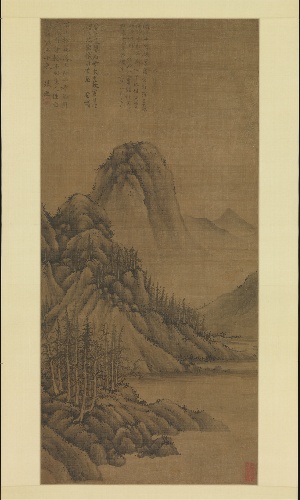
Title: 元   張遜   石上松花圖   軸|Rocky Landscape with Pines
Artist: Zhang Xun
Artist bio: Chinese, ca. 1295–after 1349
Date: before 1346
Object type: Hanging scroll
Classification: Paintings
Medium: Hanging scroll; ink on silk
Culture: China
Period: Yuan dynasty (1271–1368)
Dimensions: Image: 35 3/4 × 16 3/4 in. (90.8 × 42.5 cm)
Overall with mounting: 76 5/8 × 22 3/4 in. (194.6 × 57.8 cm)
Overall with knobs: 76 5/8 × 26 1/8 in. (194.6 × 66.4 cm)
Department: Asian Art
Credit line: Ex coll.: C. C. Wang Family, Gift of Oscar L. Tang Family, 2008
Accession year: 2008
Repository: Metropolitan Museum of Art, New York, NY
Tags: Mountains|Landscapes